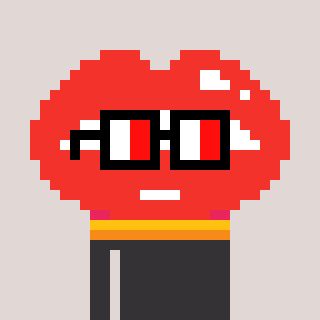
a pixel art character with square glasses with black frames and red eyes, a lips-shaped head and a grayscale-colored body on a warm background